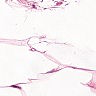
Metastatic tissue present: no